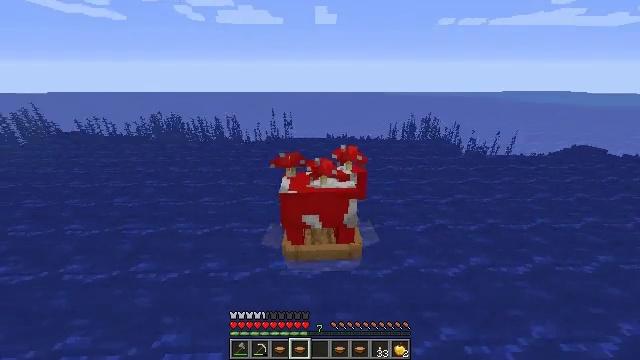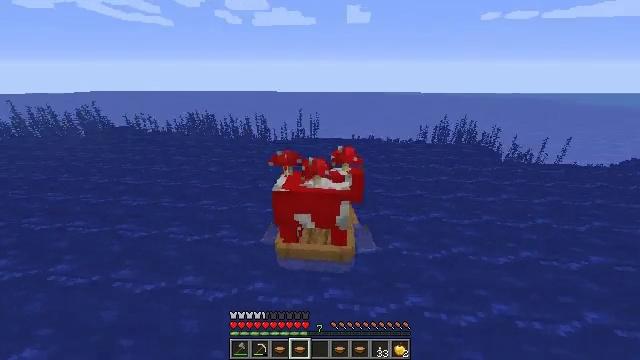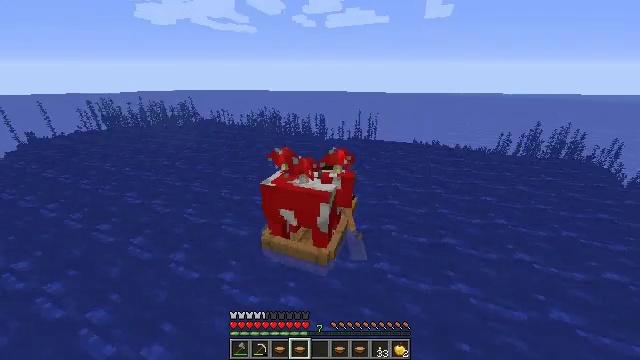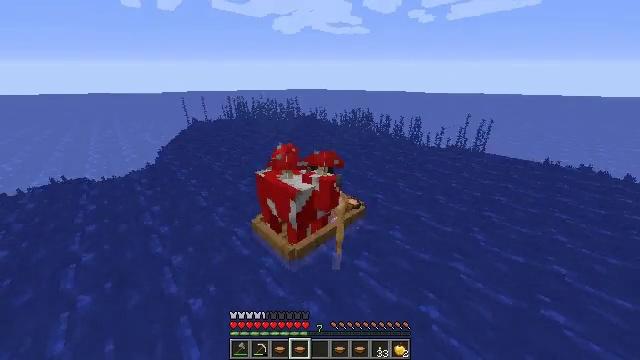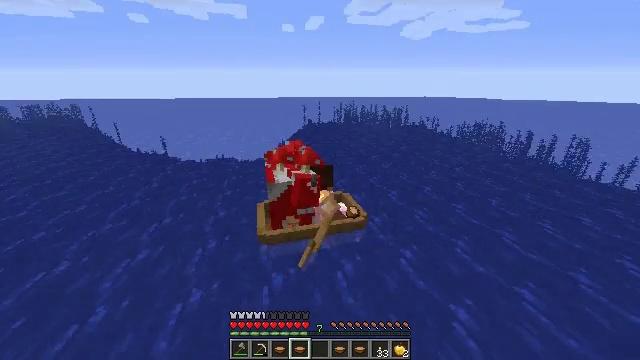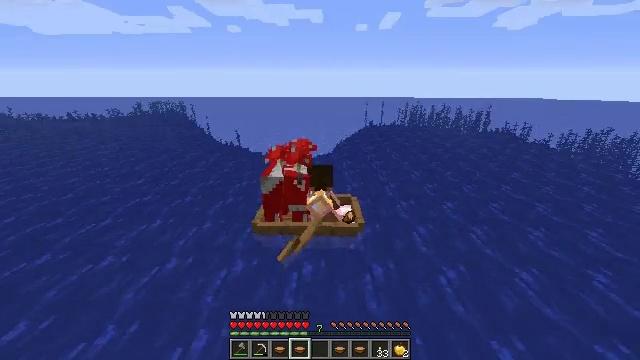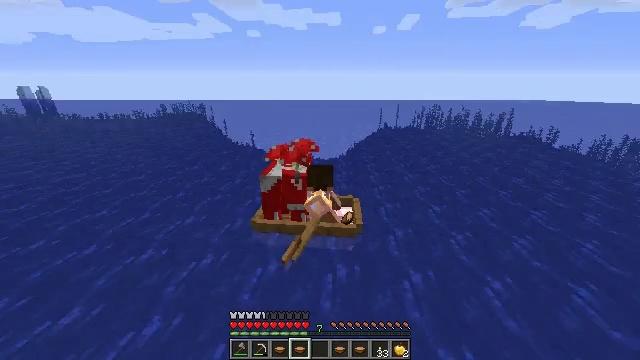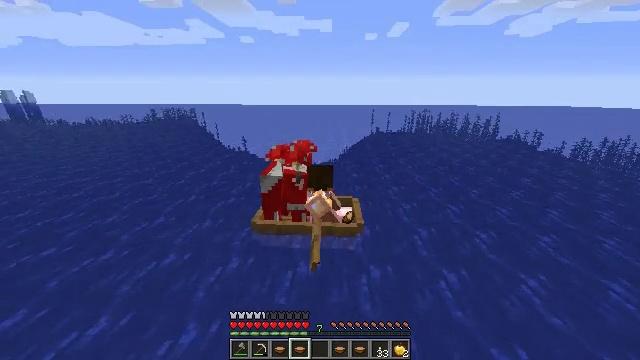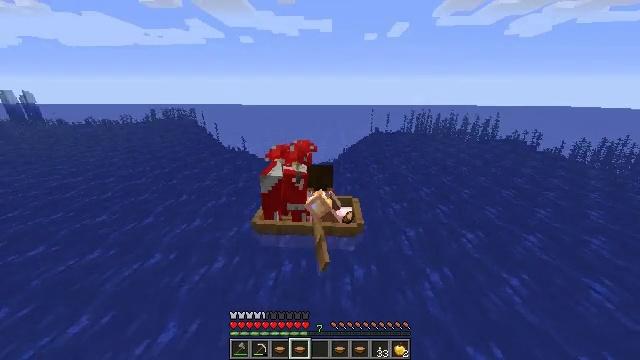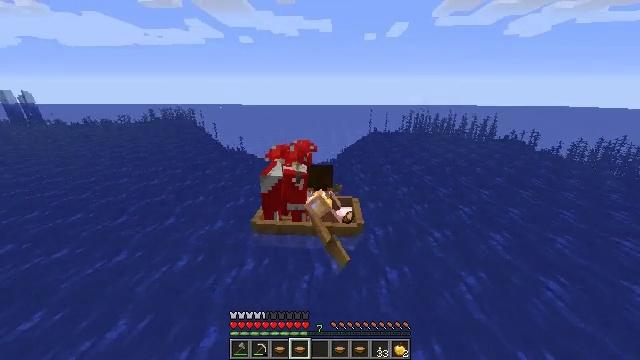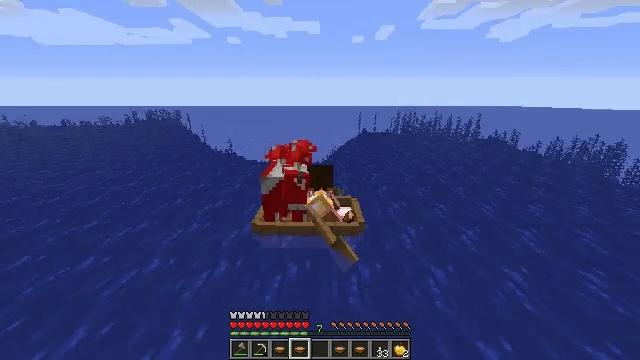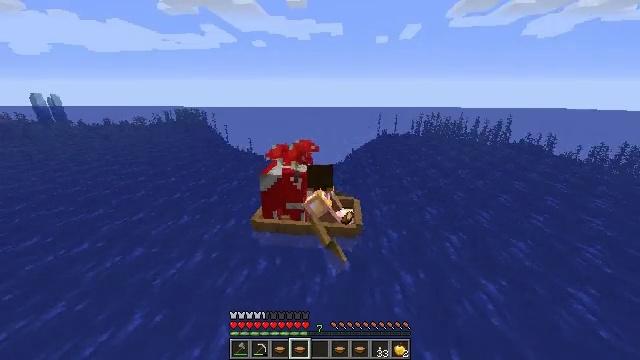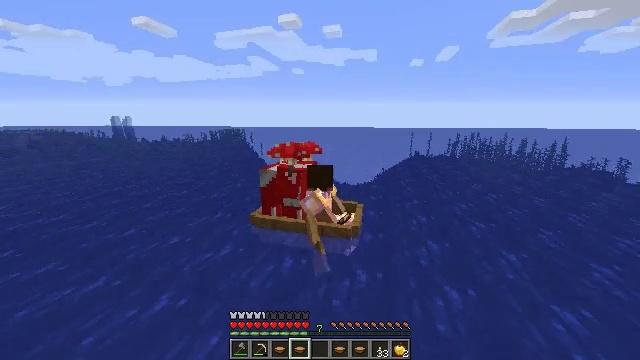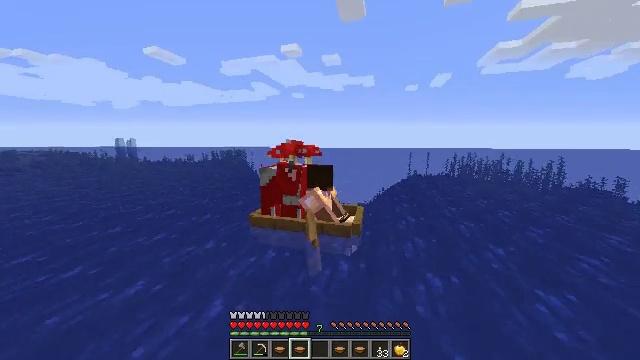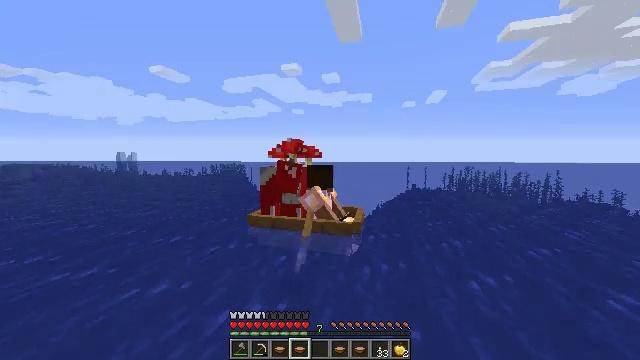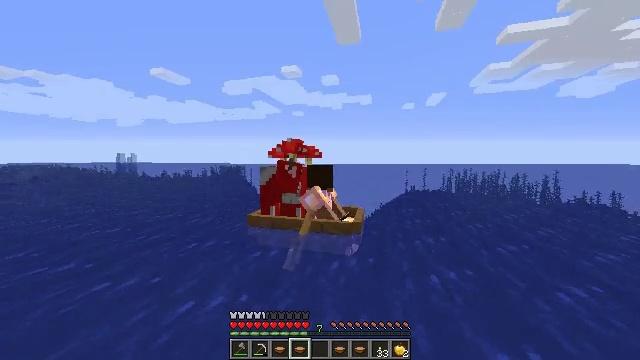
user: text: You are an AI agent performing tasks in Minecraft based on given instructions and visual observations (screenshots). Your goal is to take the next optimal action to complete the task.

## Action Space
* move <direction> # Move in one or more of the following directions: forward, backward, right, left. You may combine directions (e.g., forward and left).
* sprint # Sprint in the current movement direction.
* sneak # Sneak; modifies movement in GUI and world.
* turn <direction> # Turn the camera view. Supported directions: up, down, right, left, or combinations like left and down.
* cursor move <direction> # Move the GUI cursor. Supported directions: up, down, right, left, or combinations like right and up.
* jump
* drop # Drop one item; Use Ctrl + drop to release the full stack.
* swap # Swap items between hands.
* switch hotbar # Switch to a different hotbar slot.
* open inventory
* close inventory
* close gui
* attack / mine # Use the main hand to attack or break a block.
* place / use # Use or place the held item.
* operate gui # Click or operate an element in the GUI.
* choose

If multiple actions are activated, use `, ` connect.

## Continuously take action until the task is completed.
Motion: motion action
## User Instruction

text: Drop a mushroom stew.
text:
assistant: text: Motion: move forward, sprint, turn left
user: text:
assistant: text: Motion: move forward, sprint, turn left
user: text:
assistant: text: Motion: move forward, sprint, turn left
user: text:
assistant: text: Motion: move forward, sprint, turn left and up
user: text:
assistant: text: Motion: move forward, sprint, turn left
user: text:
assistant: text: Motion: move forward, sprint, turn left
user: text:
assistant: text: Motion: move forward, sprint, turn right and up
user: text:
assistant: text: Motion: move forward, sprint
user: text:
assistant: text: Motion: move forward, sprint
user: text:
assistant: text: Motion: move forward, sprint, turn right
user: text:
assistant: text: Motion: move forward, sprint, turn left
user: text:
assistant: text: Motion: move forward, sprint, turn left and up
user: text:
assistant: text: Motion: move forward, sprint, turn left and up
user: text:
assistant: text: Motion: move forward, sprint, turn left and up
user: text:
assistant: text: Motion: move forward, sprint, turn left
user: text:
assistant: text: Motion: move forward, sprint, turn left
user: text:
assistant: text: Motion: move forward, sprint, turn left
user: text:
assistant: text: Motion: move forward, sprint
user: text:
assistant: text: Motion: move forward, sprint
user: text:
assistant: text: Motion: move forward, sprint
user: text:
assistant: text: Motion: move forward, sprint
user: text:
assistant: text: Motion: move forward, sprint, turn right and up
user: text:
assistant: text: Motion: move forward, sprint, turn right and down
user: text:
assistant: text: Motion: move forward, sprint, turn right and down
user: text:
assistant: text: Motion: move forward, sprint, turn right and down
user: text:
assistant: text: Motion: move forward, sprint, turn right
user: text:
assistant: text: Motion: move forward, sprint
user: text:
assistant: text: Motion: move forward, sprint
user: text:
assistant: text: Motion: move forward, sprint
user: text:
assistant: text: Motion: move forward, sprint